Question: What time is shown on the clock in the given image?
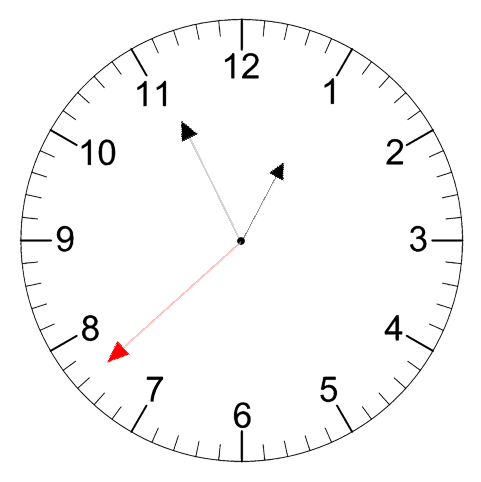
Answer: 12:55:38